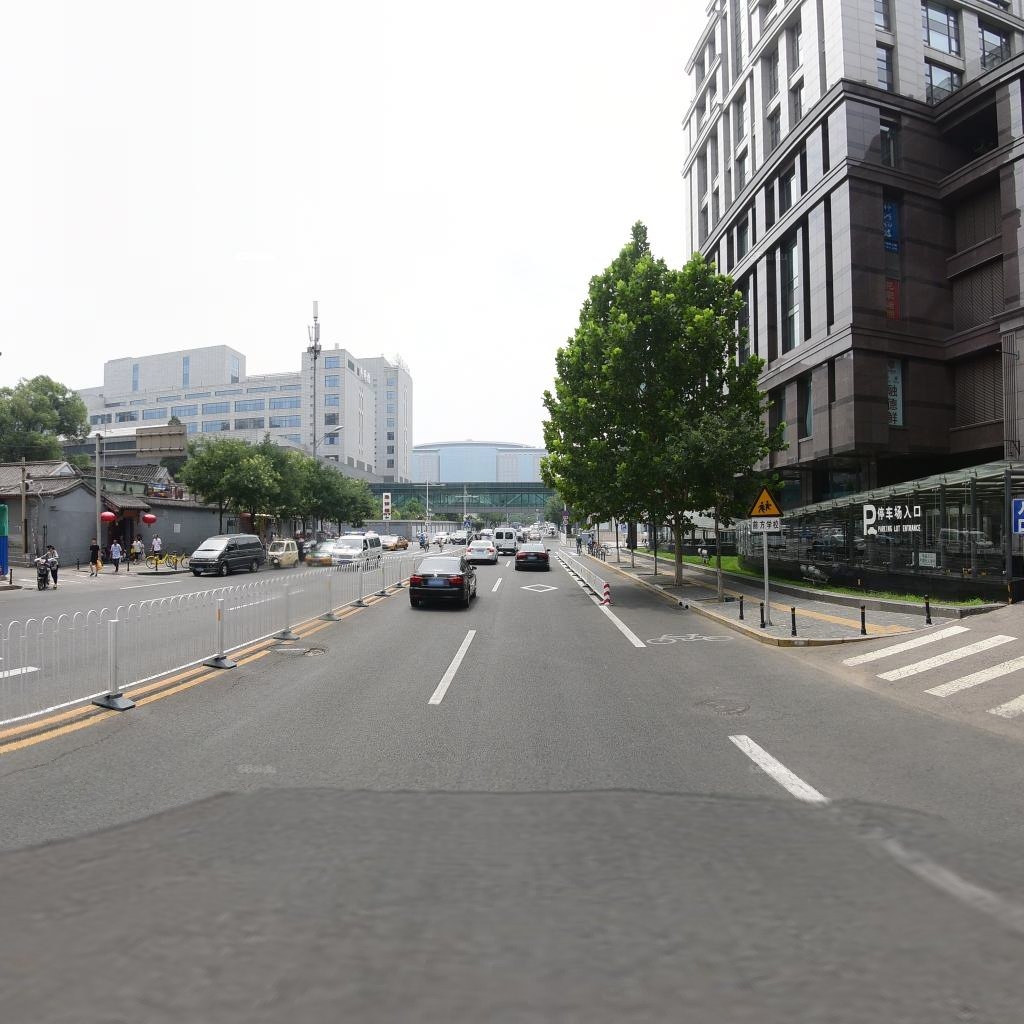
Region: Dongcheng
Road damage annotations: pothole, longitudinal crack, manhole cover